You are looking at the short-time Fourier spectrogram of a bearing's acceleration signal. Diagnose the bearing from this image, choosing from: normal, inner_race, outer_race, ball.
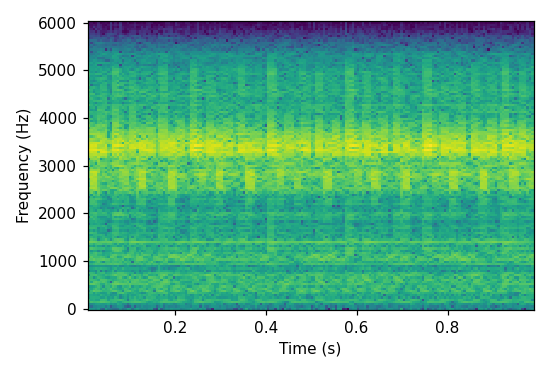
Answer: outer_race